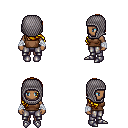
a pixel art fantasy rpg character, female body template, human, dark skin, brown pirate shirt, metal pants, blonde right-swept hairstyle, chain hood, white cloth bandages, metal boots, four views (front, back, left, right), 2x2 character sprite sheet, small pixel art, hard edges, no anti-aliasing